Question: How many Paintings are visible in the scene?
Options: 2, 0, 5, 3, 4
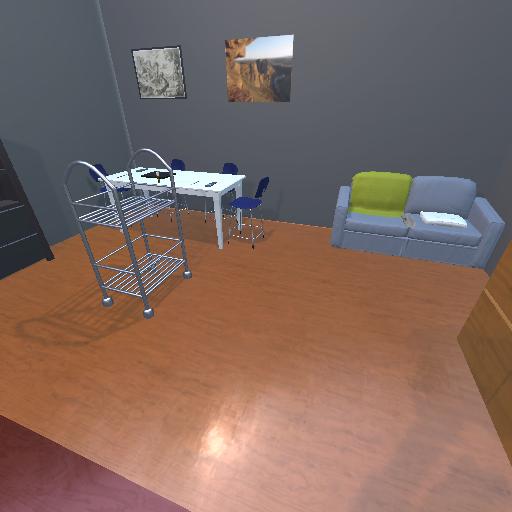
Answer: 2